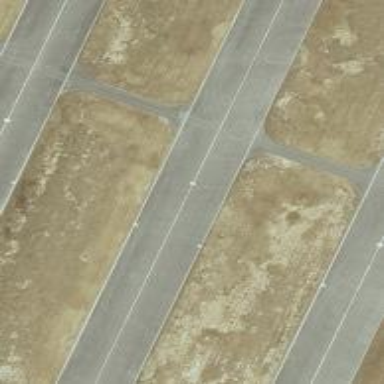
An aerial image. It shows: Asphalt runway at the airport.